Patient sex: M
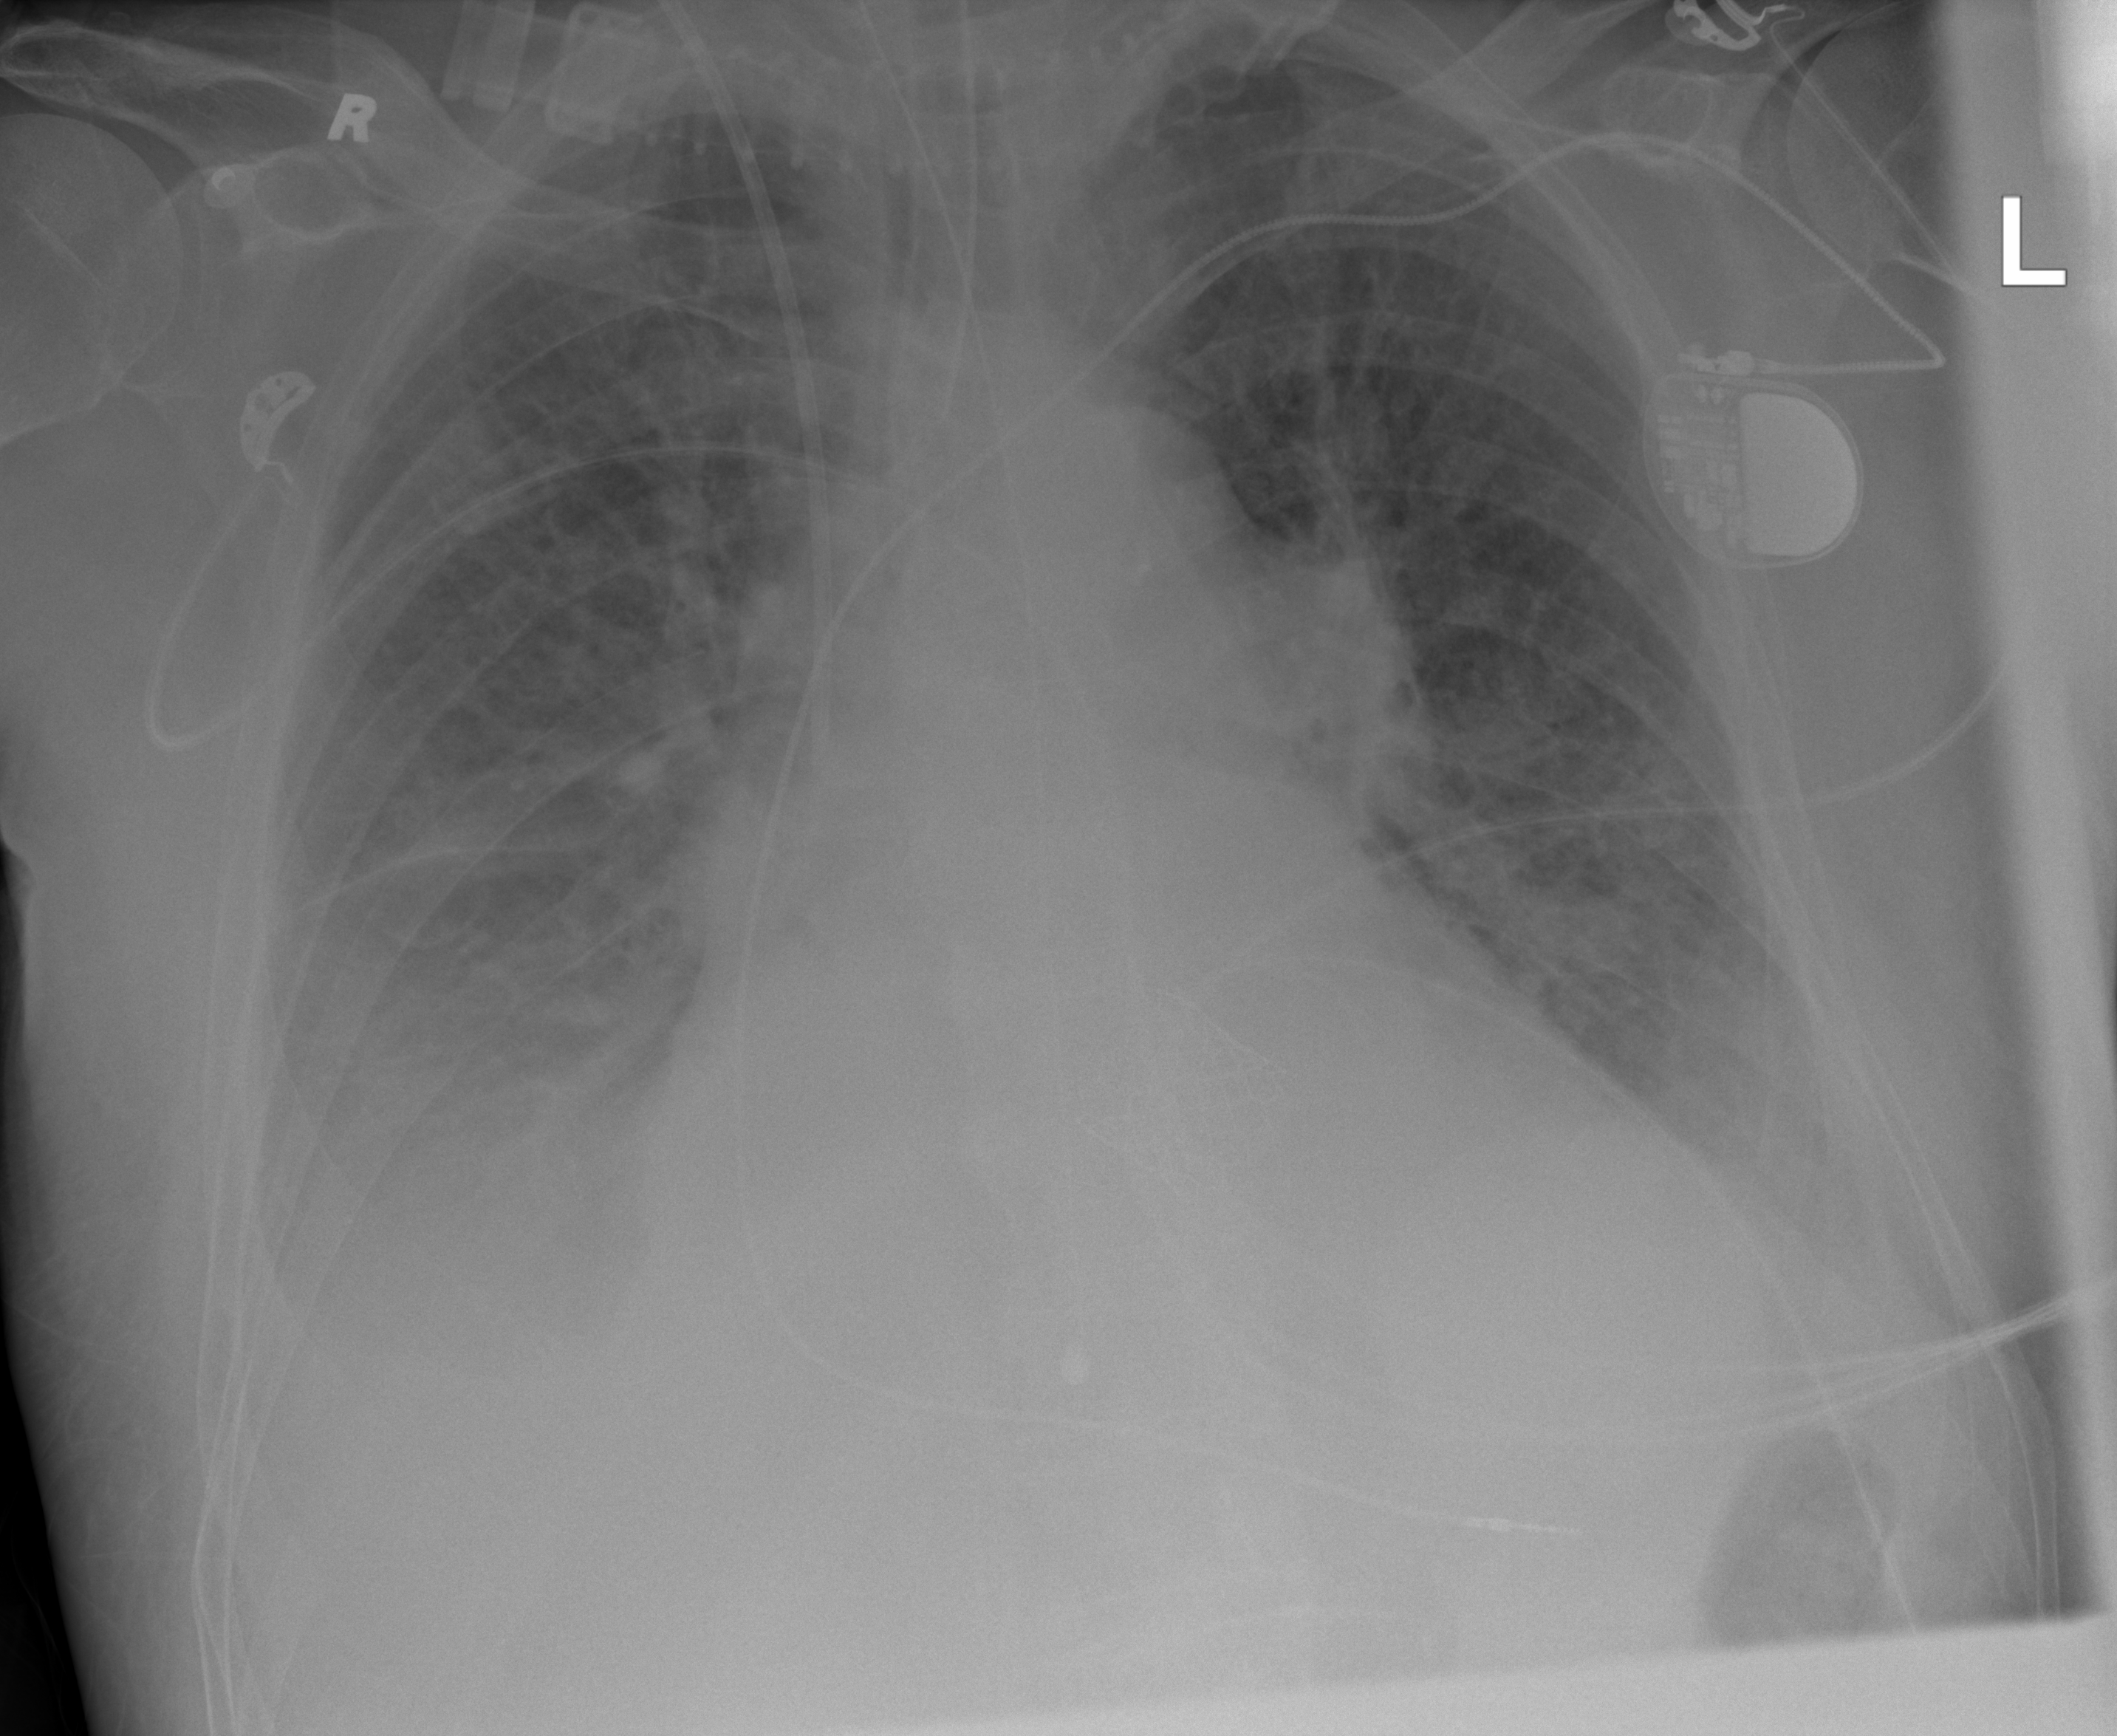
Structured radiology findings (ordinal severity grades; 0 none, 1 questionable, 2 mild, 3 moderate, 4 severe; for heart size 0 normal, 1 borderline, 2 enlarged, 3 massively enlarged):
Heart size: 2
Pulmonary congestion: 2
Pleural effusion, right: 3
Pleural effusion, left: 2
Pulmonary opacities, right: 1
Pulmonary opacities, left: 1
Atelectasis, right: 3
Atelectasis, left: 2